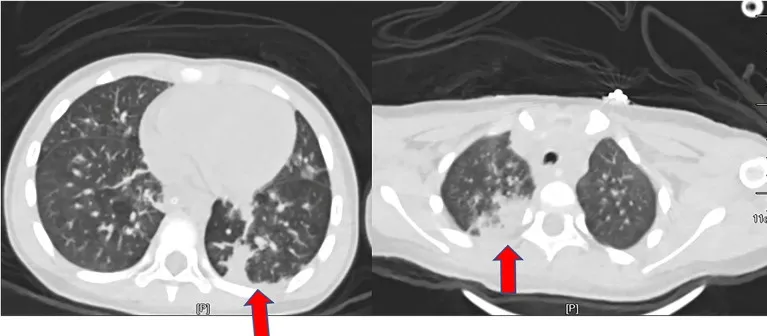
The CT scan of the chest performed 2 days after admission showed scattered consolidation.
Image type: radiology (ct)